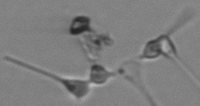
Label: Asterionellopsis_glacialis